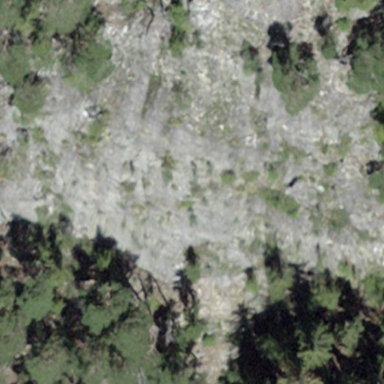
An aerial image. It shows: Natural scree.